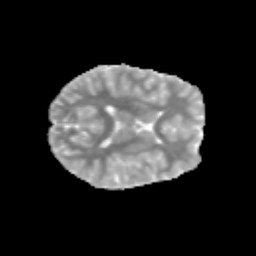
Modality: MD
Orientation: axial
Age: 10
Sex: female
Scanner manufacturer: siemens
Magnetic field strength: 3 T
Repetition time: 3.8 s
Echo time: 0.07 s